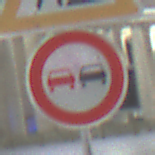
Verkehrszeichen: Ueberholverbot
Zusatzzeichen oben: Arbeitsstelle
Umgebung: Outdoor, Urban
Tageszeit: Night
Wetter: PartlyCloudy
Licht: Artificial
Jahreszeit: NotSpecified
Kontrast: HighContrast